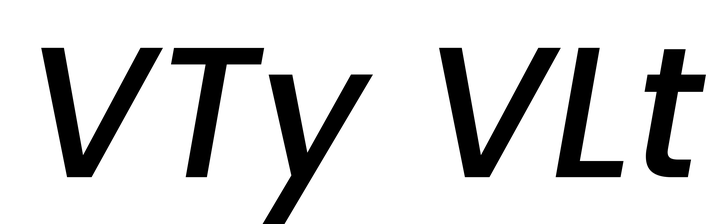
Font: Poppins-MediumItalic